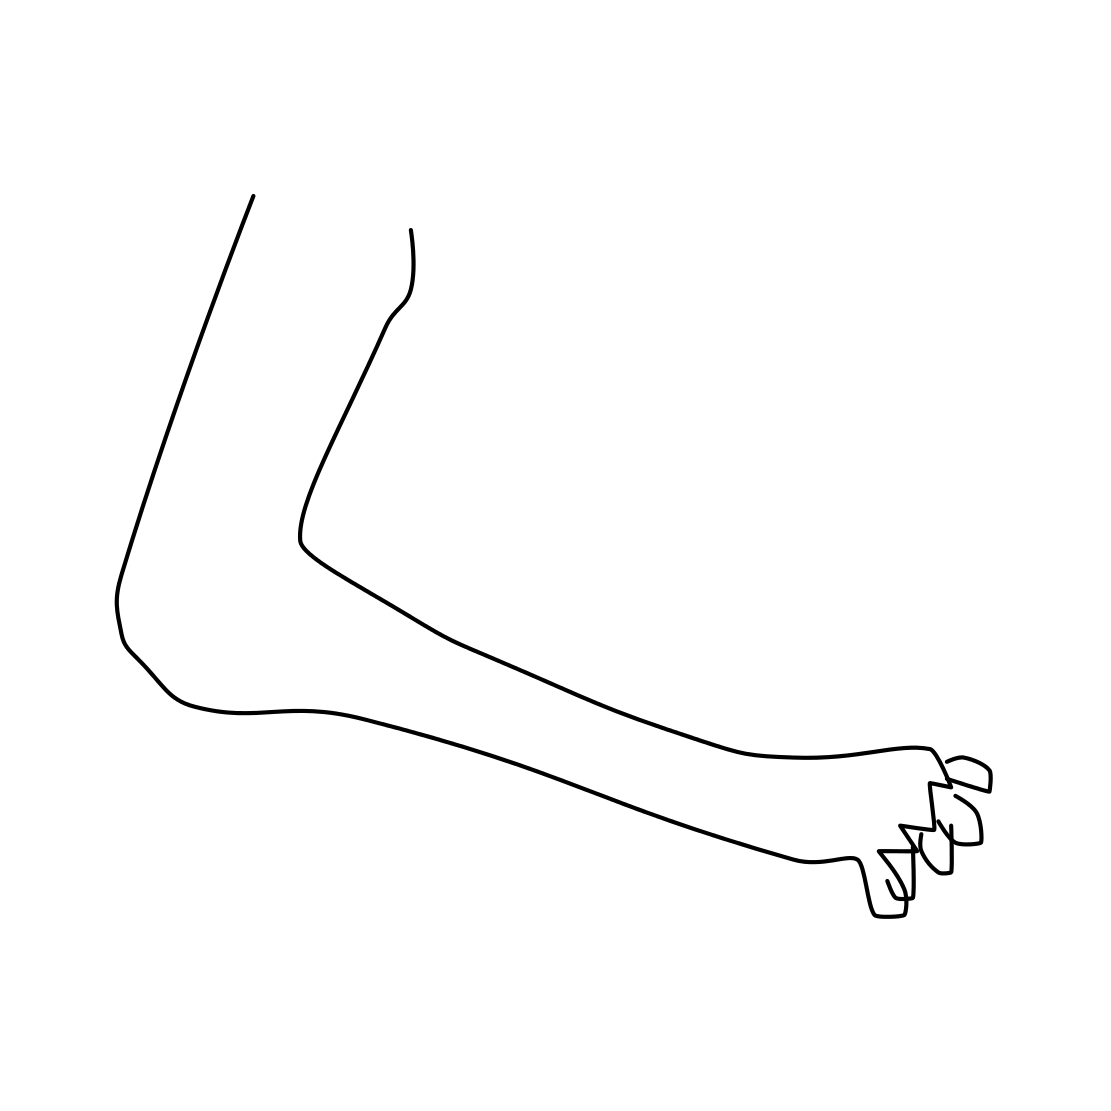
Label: arm